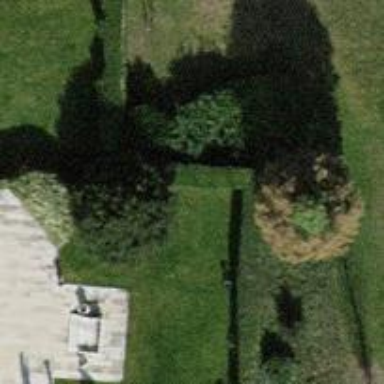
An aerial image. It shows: Hedge acting as barrier.